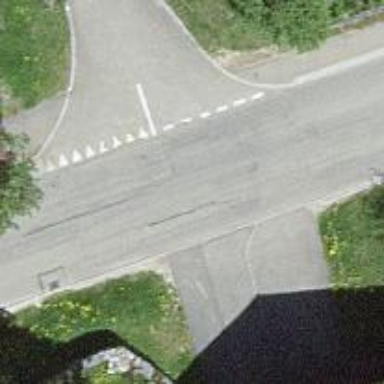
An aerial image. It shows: Tertiary road.